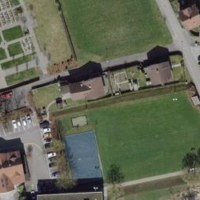
EUNIS habitat code: 55
Species observed at this site:
Prunus mahaleb